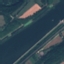
Land use / land cover: River